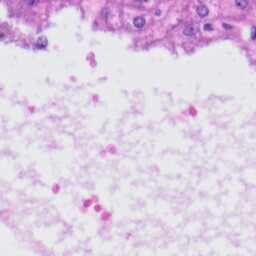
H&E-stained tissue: Liver